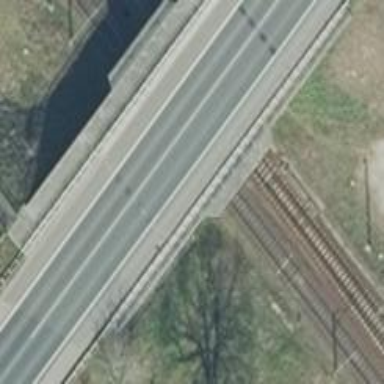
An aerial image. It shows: Railway track with contact line for electrification.